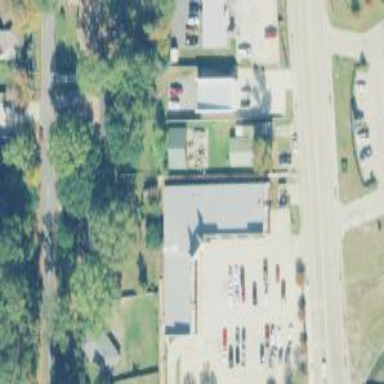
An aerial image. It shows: Pharmacy providing healthcare services.